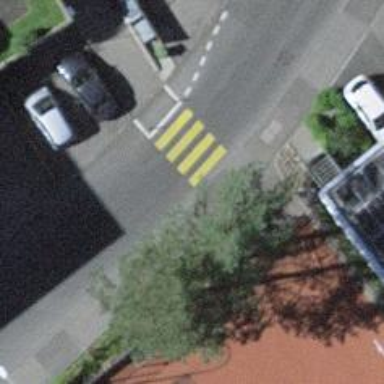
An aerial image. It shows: Kerb barrier.